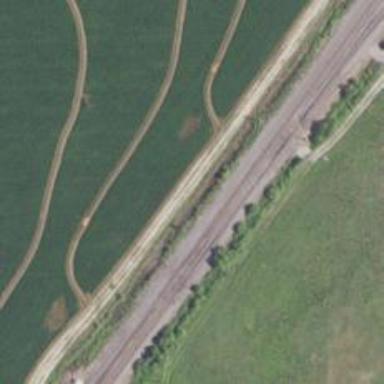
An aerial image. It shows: Railway crossover.